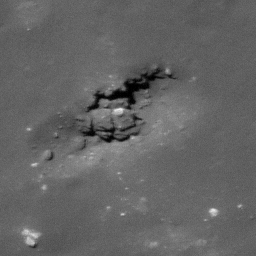
Pit: Jackson 1c
Host crater: Jackson
Host type: impact_melt
Lunar coordinates: latitude 22.421, longitude 196.291